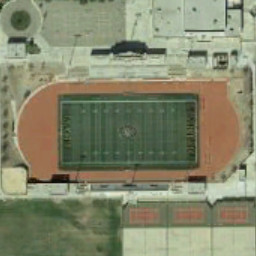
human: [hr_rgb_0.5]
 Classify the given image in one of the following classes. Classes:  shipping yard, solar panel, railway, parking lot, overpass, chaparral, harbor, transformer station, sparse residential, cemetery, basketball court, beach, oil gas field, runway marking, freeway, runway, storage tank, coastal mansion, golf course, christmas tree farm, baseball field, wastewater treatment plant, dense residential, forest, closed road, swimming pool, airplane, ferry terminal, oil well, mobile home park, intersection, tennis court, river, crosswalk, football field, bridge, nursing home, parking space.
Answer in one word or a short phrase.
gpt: football field